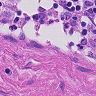
Metastatic tissue present: no